Platform: macOS
Application: Arc Browser
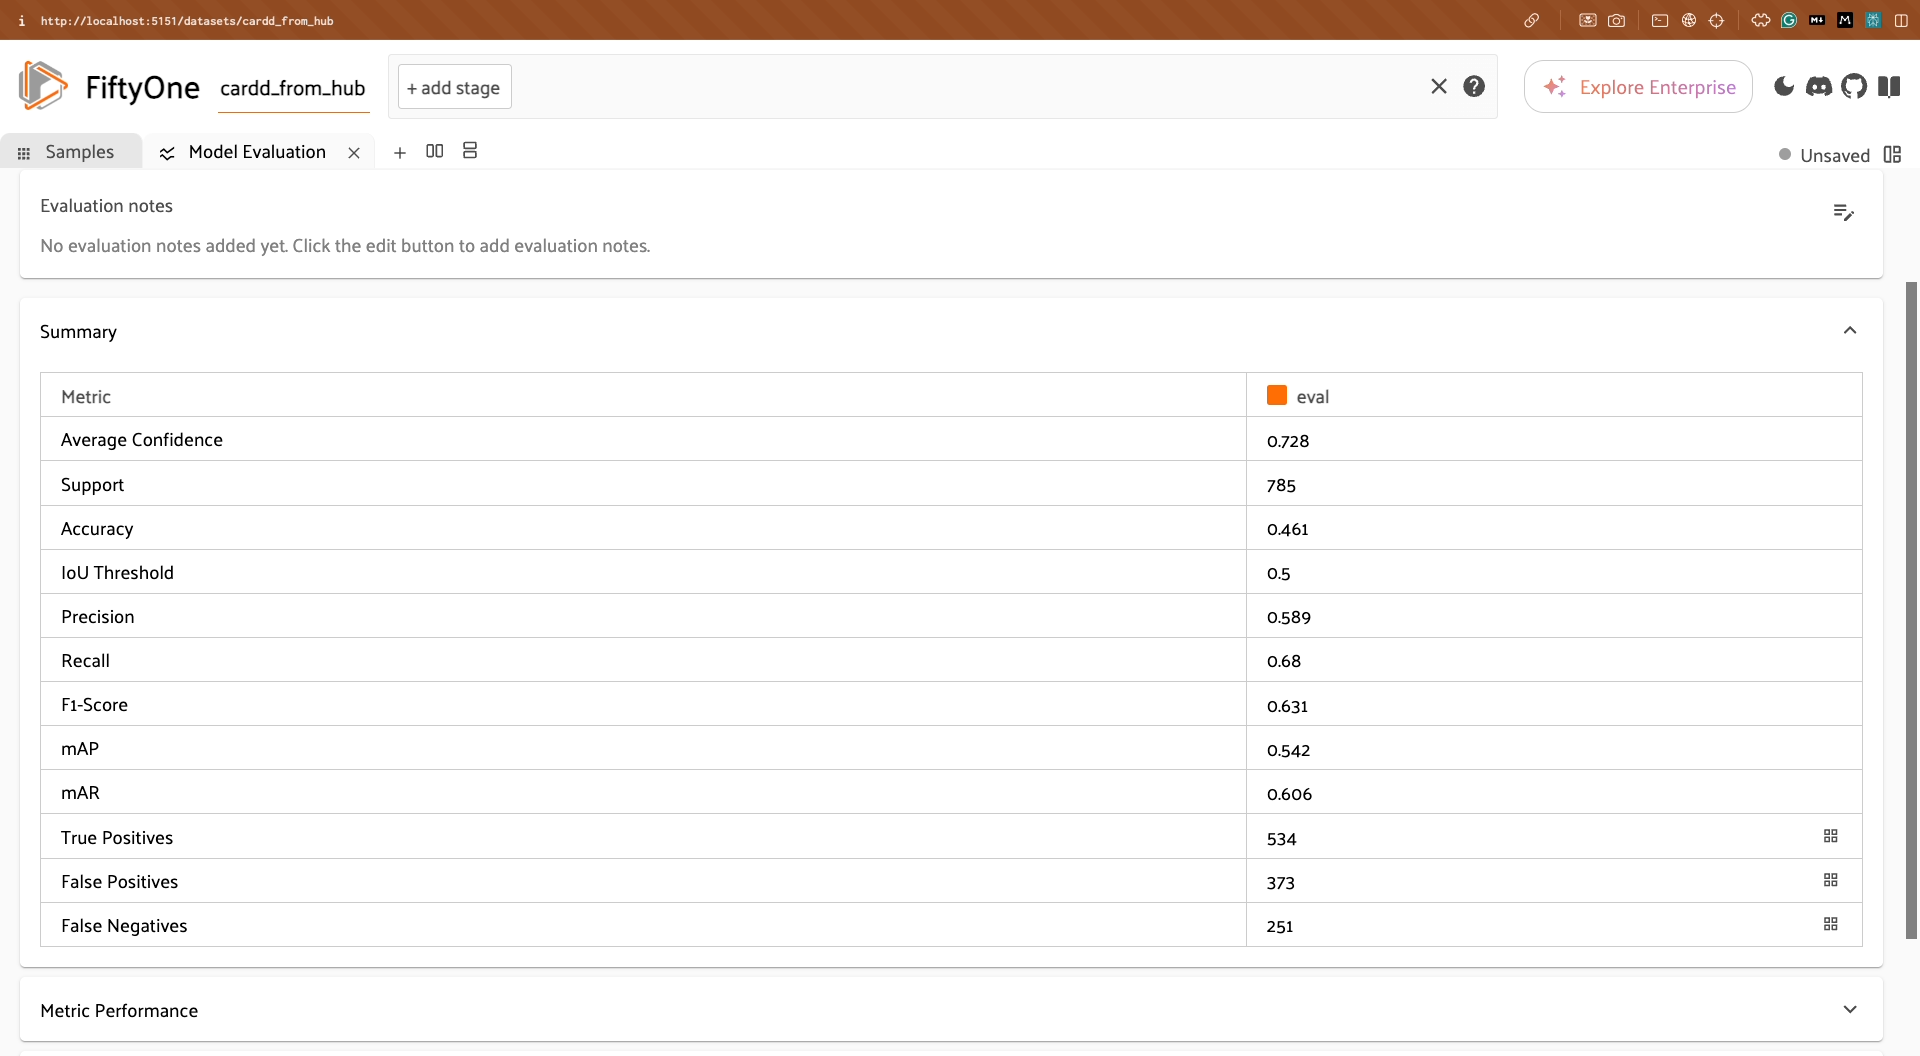
task_description: Load False Positives labels in the Samples panel
action_type: click
element_info: Icon
steps_since_start: 1